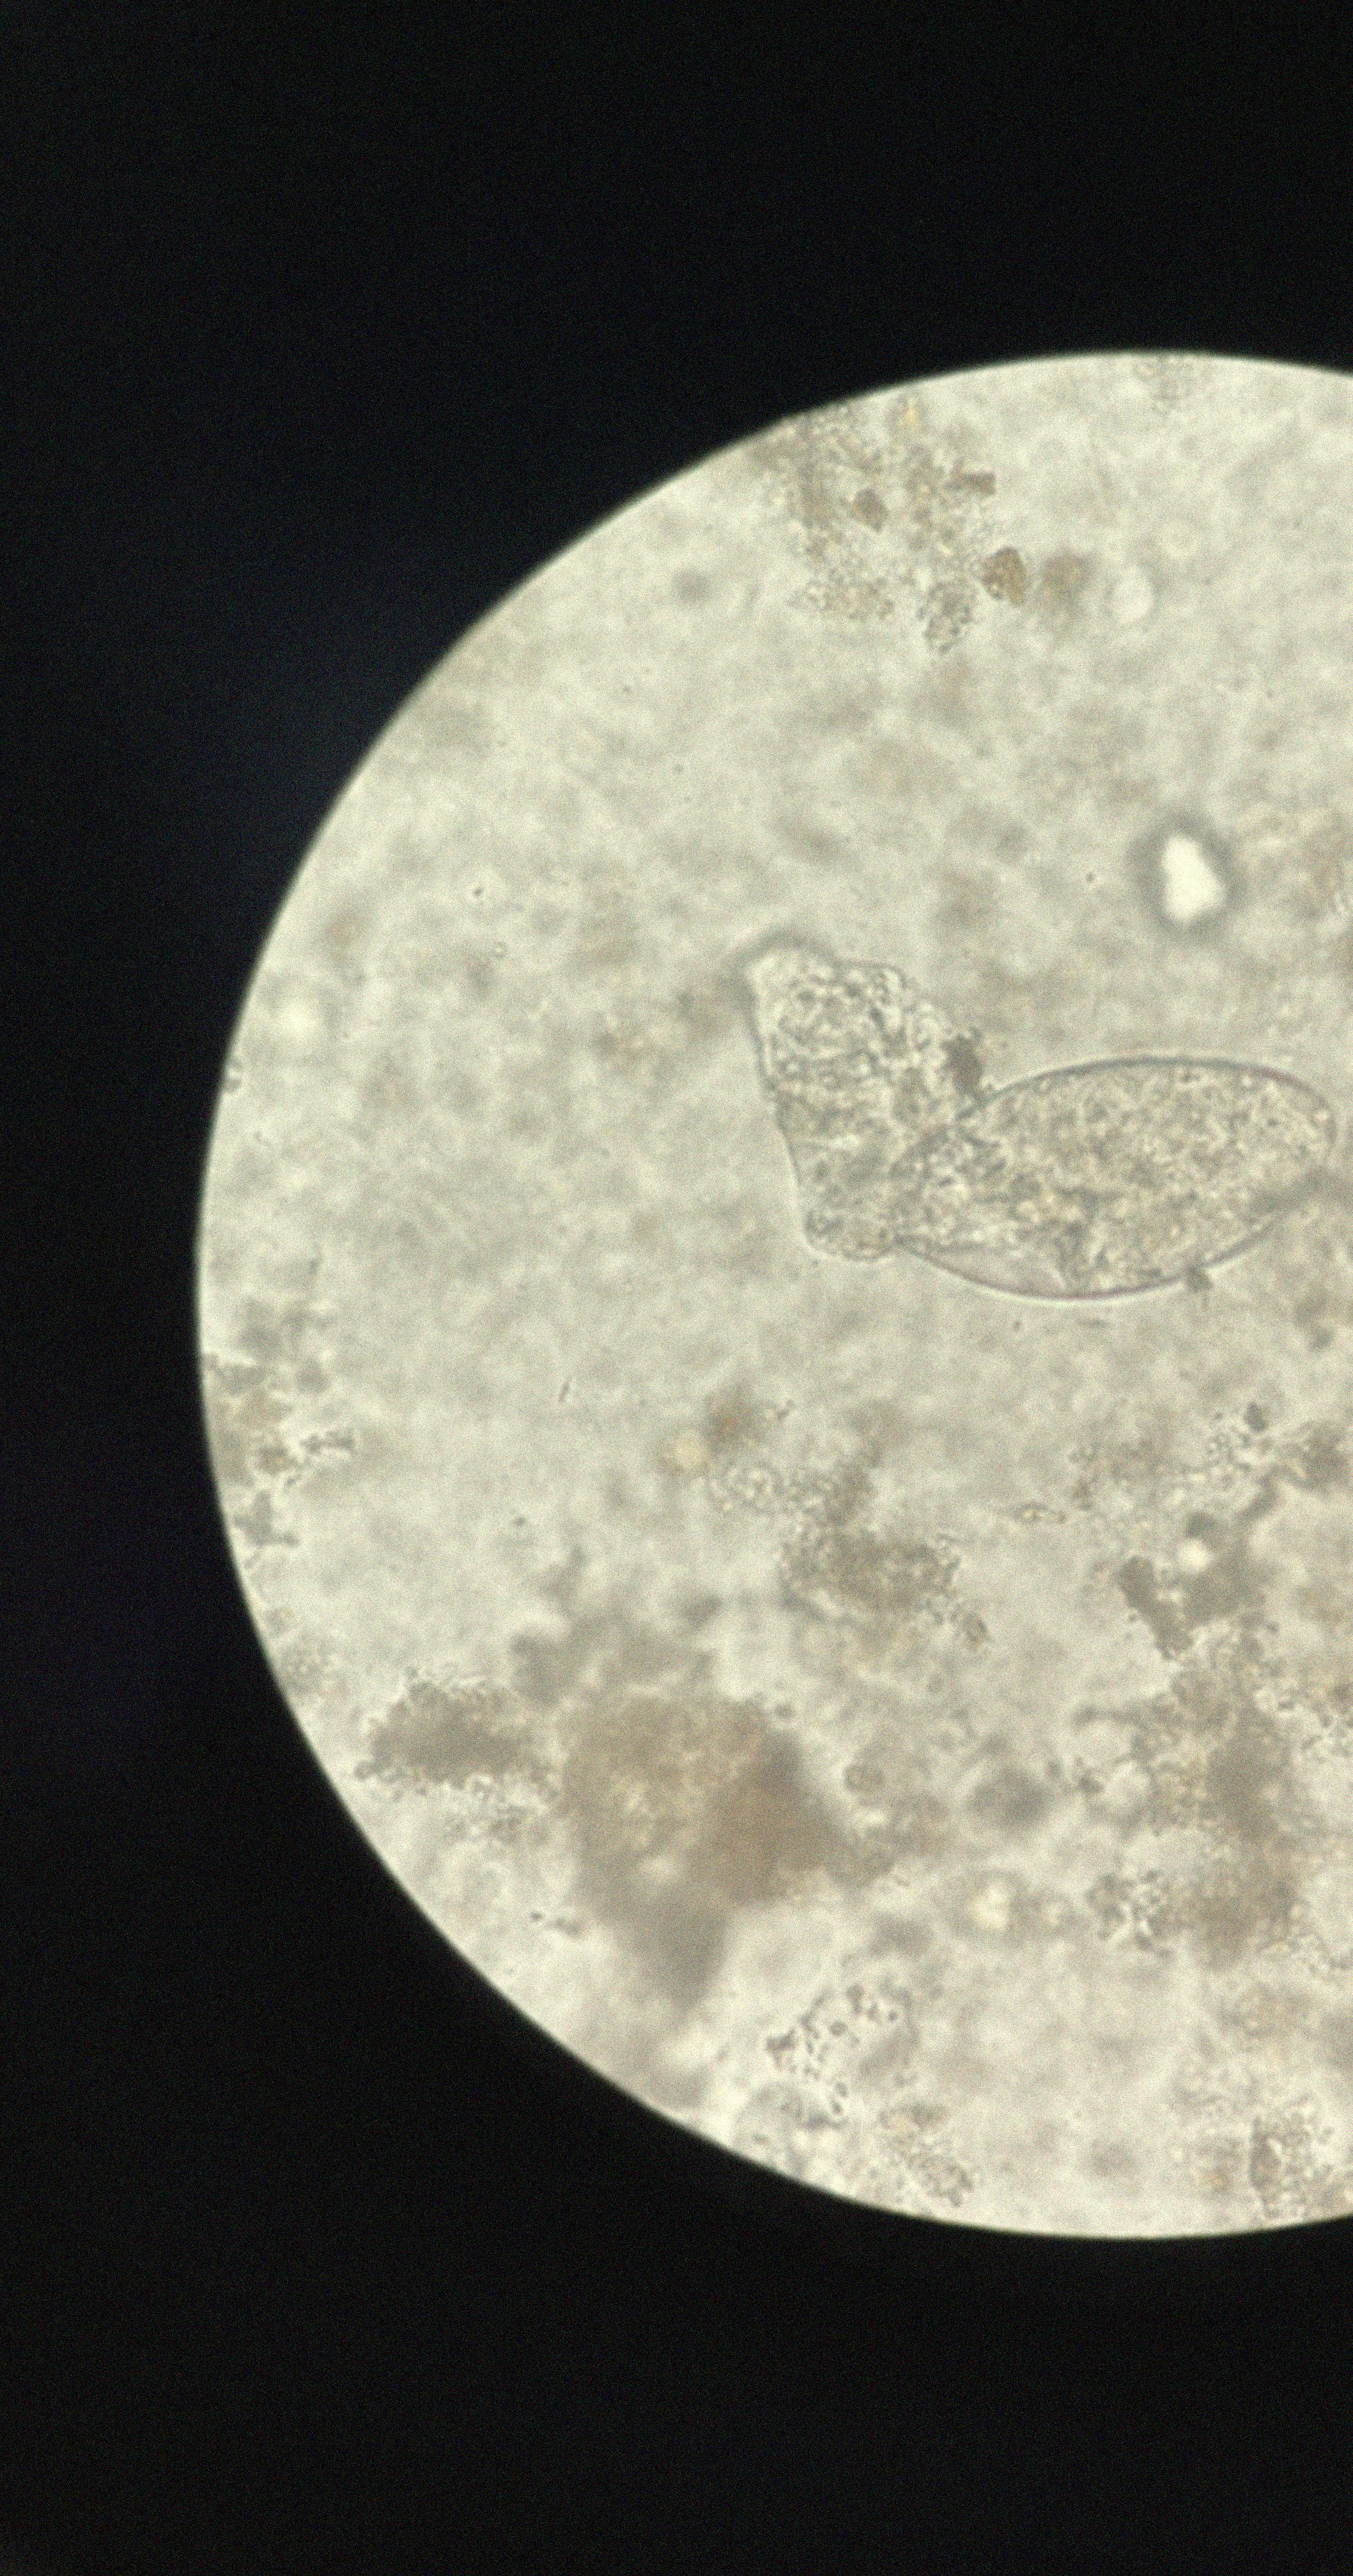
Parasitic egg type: Fasciolopsis buski